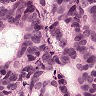
Metastatic tissue present: yes